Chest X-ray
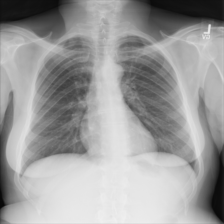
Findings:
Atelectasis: negative
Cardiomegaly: negative
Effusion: negative
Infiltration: negative
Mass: negative
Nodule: negative
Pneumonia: negative
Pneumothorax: negative
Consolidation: negative
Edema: negative
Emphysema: negative
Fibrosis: negative
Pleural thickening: negative
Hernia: negative